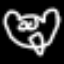
Label: frog